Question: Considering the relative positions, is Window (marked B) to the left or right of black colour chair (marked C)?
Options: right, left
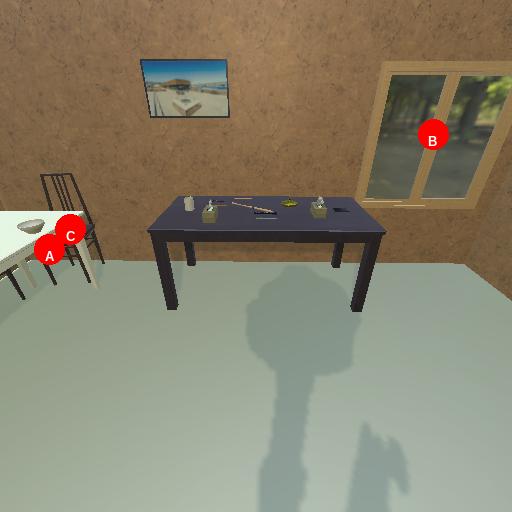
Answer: right